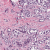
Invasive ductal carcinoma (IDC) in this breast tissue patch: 1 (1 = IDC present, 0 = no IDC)